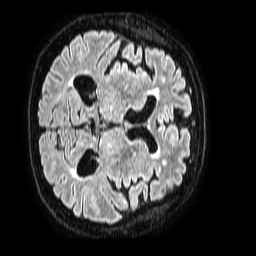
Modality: FLAIR
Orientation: axial
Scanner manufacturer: philips
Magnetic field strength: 1.5 T
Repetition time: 4.8 s
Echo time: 0.3 s